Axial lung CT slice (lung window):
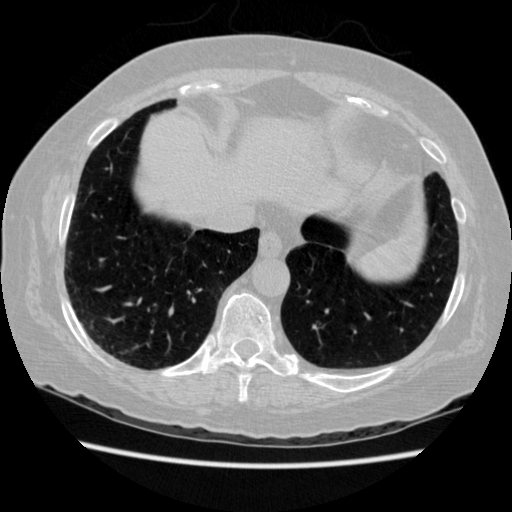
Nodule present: no